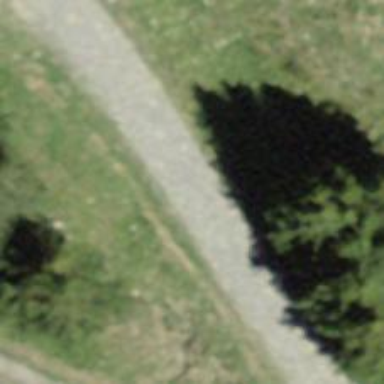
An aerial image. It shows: Downhill track with grade2 surface.